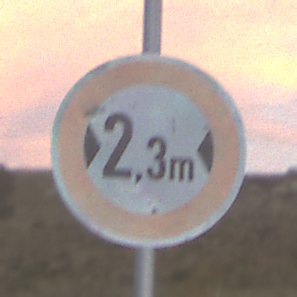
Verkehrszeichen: TatsaechlicheBreite2Komma3
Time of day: SunriseSunset
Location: Outdoor (RoadRail)
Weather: PartlyCloudy
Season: NotSpecified
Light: Natural